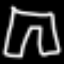
Label: pants